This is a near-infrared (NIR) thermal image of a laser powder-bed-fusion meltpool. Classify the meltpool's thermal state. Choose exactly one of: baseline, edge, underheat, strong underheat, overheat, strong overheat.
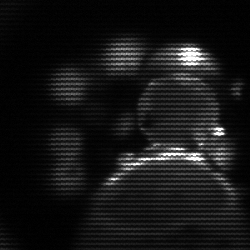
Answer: baseline